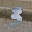
Label: 3